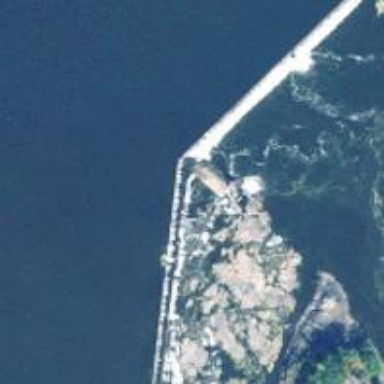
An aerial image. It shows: Dam across waterway.